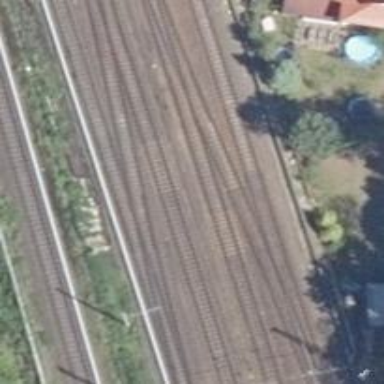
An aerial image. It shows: Railway track with contact lines for electrification.